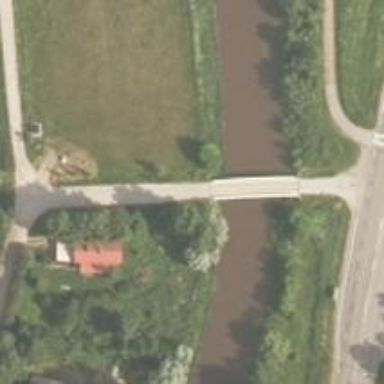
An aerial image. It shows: Residential road with bridge.